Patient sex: M
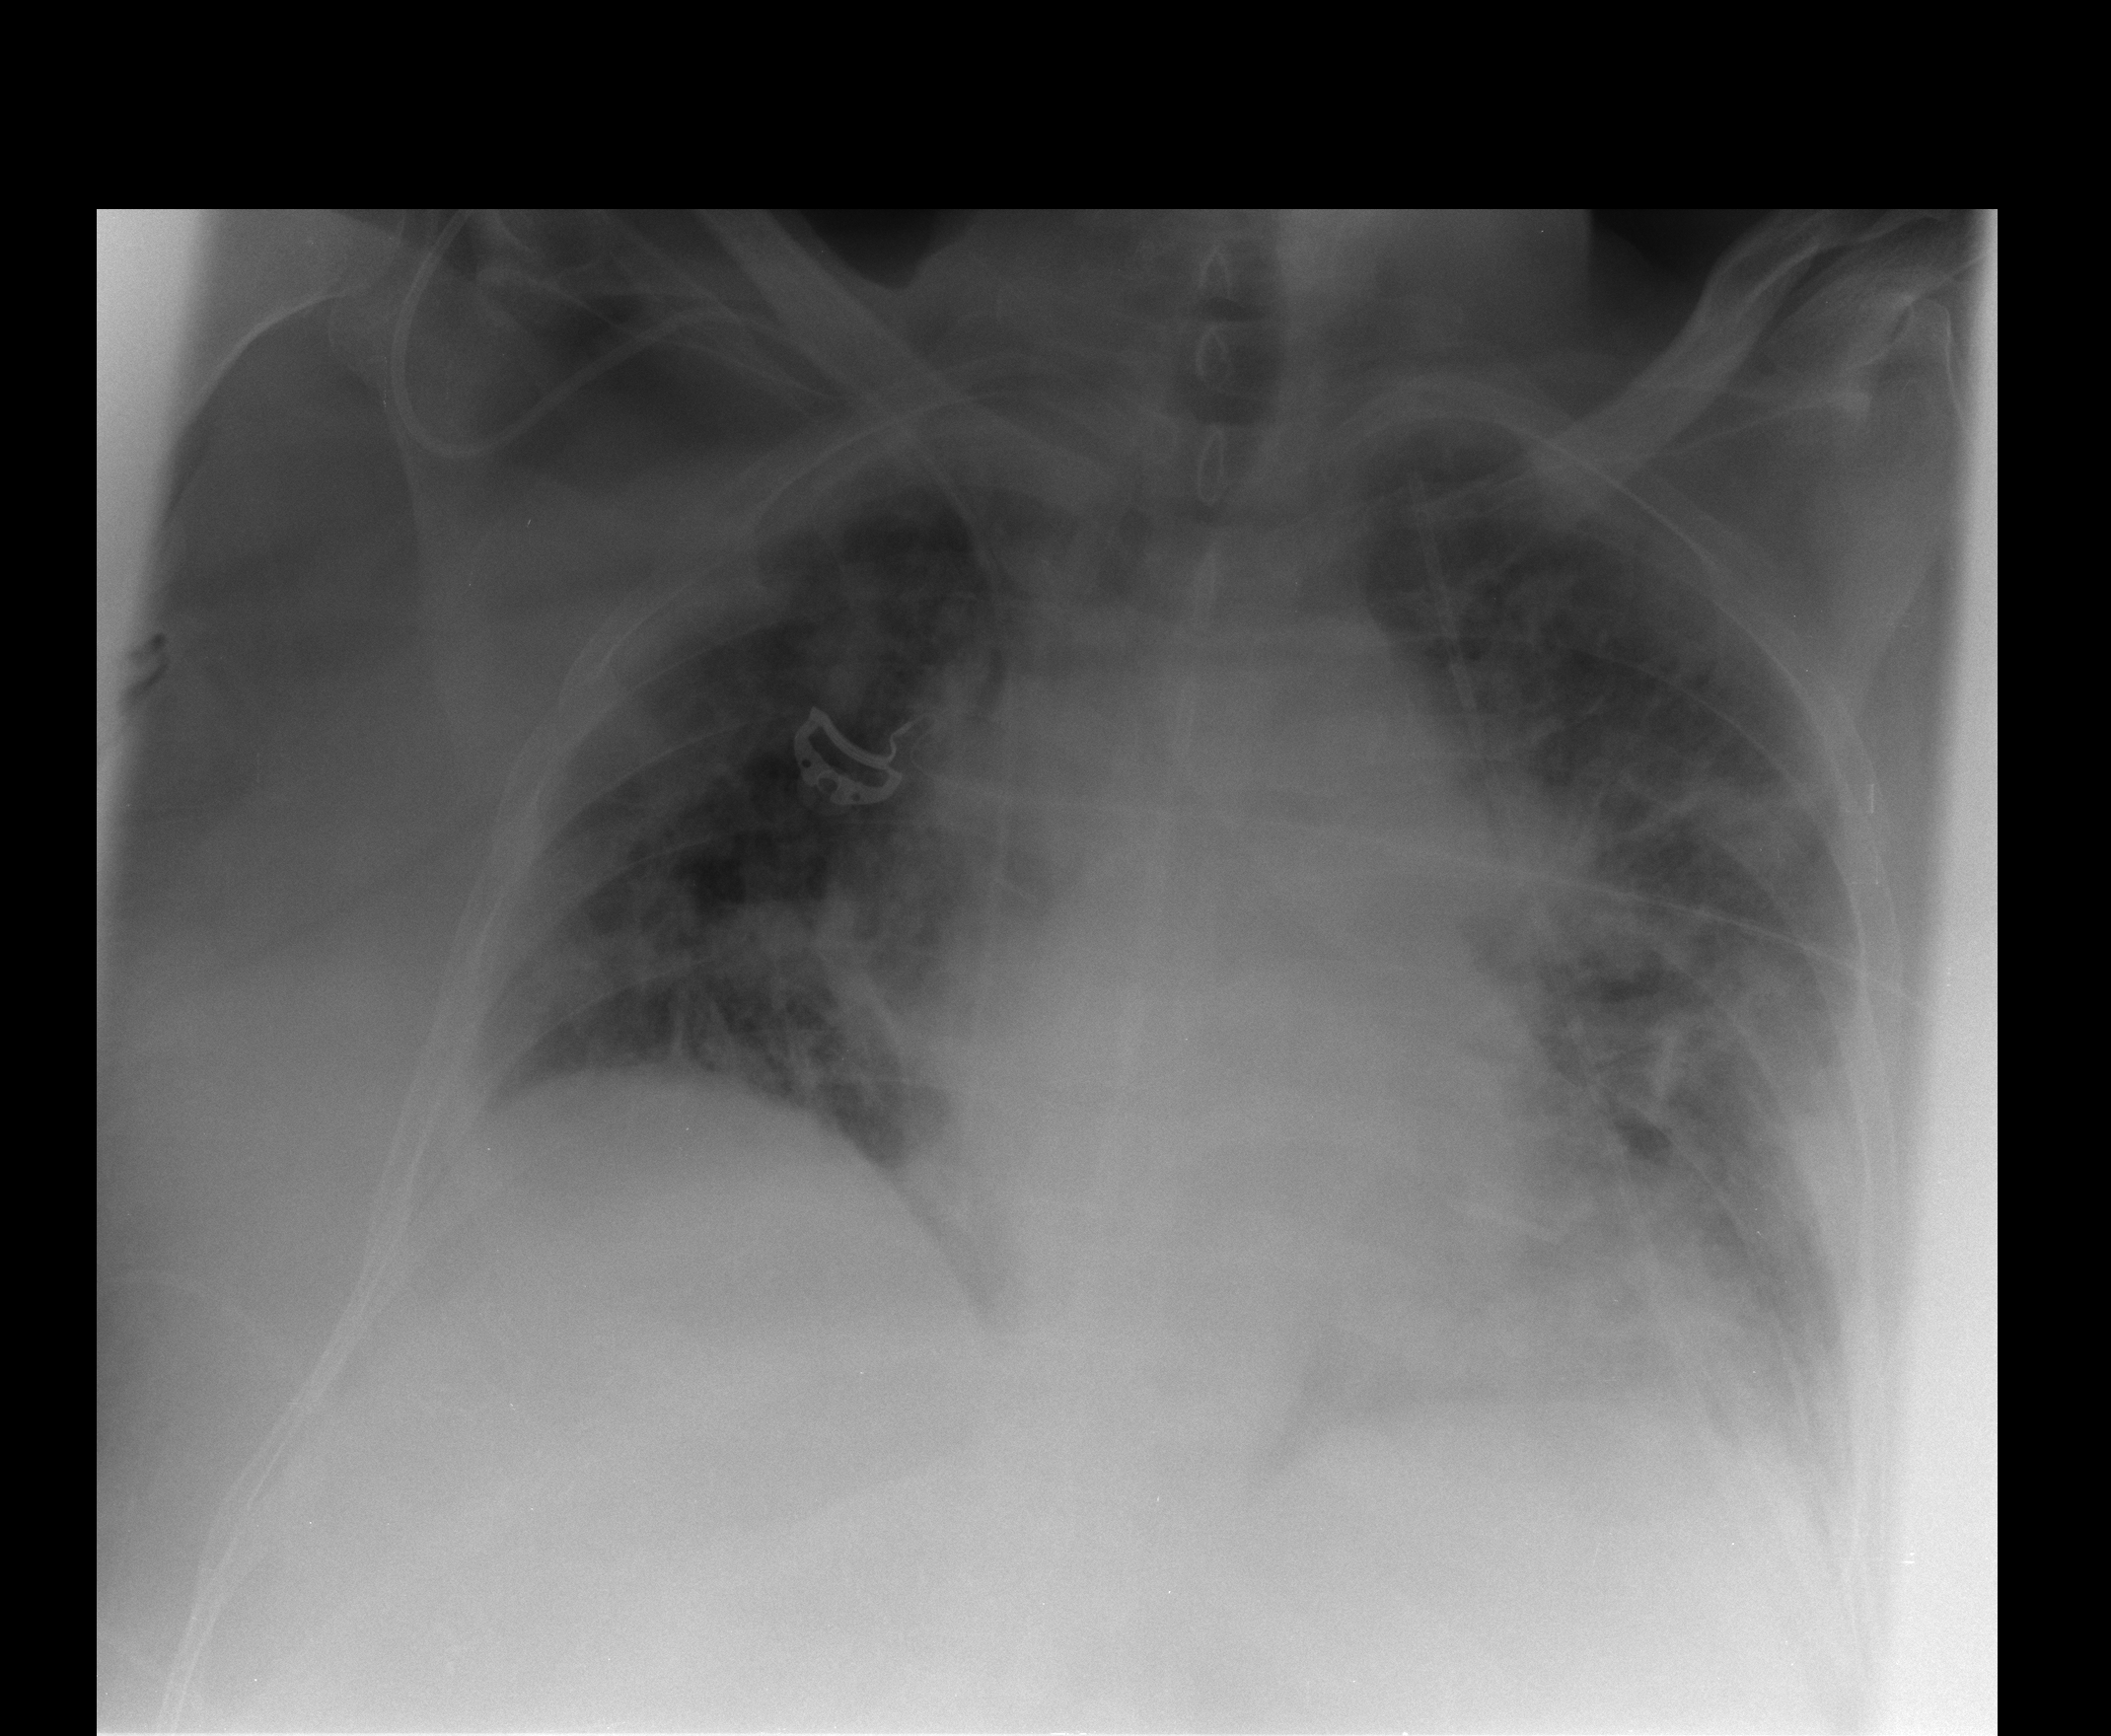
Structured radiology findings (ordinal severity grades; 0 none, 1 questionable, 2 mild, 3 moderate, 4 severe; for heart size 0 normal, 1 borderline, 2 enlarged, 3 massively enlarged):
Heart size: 0
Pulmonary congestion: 2
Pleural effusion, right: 2
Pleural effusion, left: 2
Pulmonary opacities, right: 2
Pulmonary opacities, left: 2
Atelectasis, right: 2
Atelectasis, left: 3